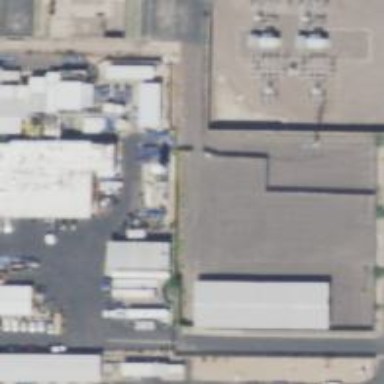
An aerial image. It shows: Outdoor power substation located behind wall. The substation operates at the distribution level.